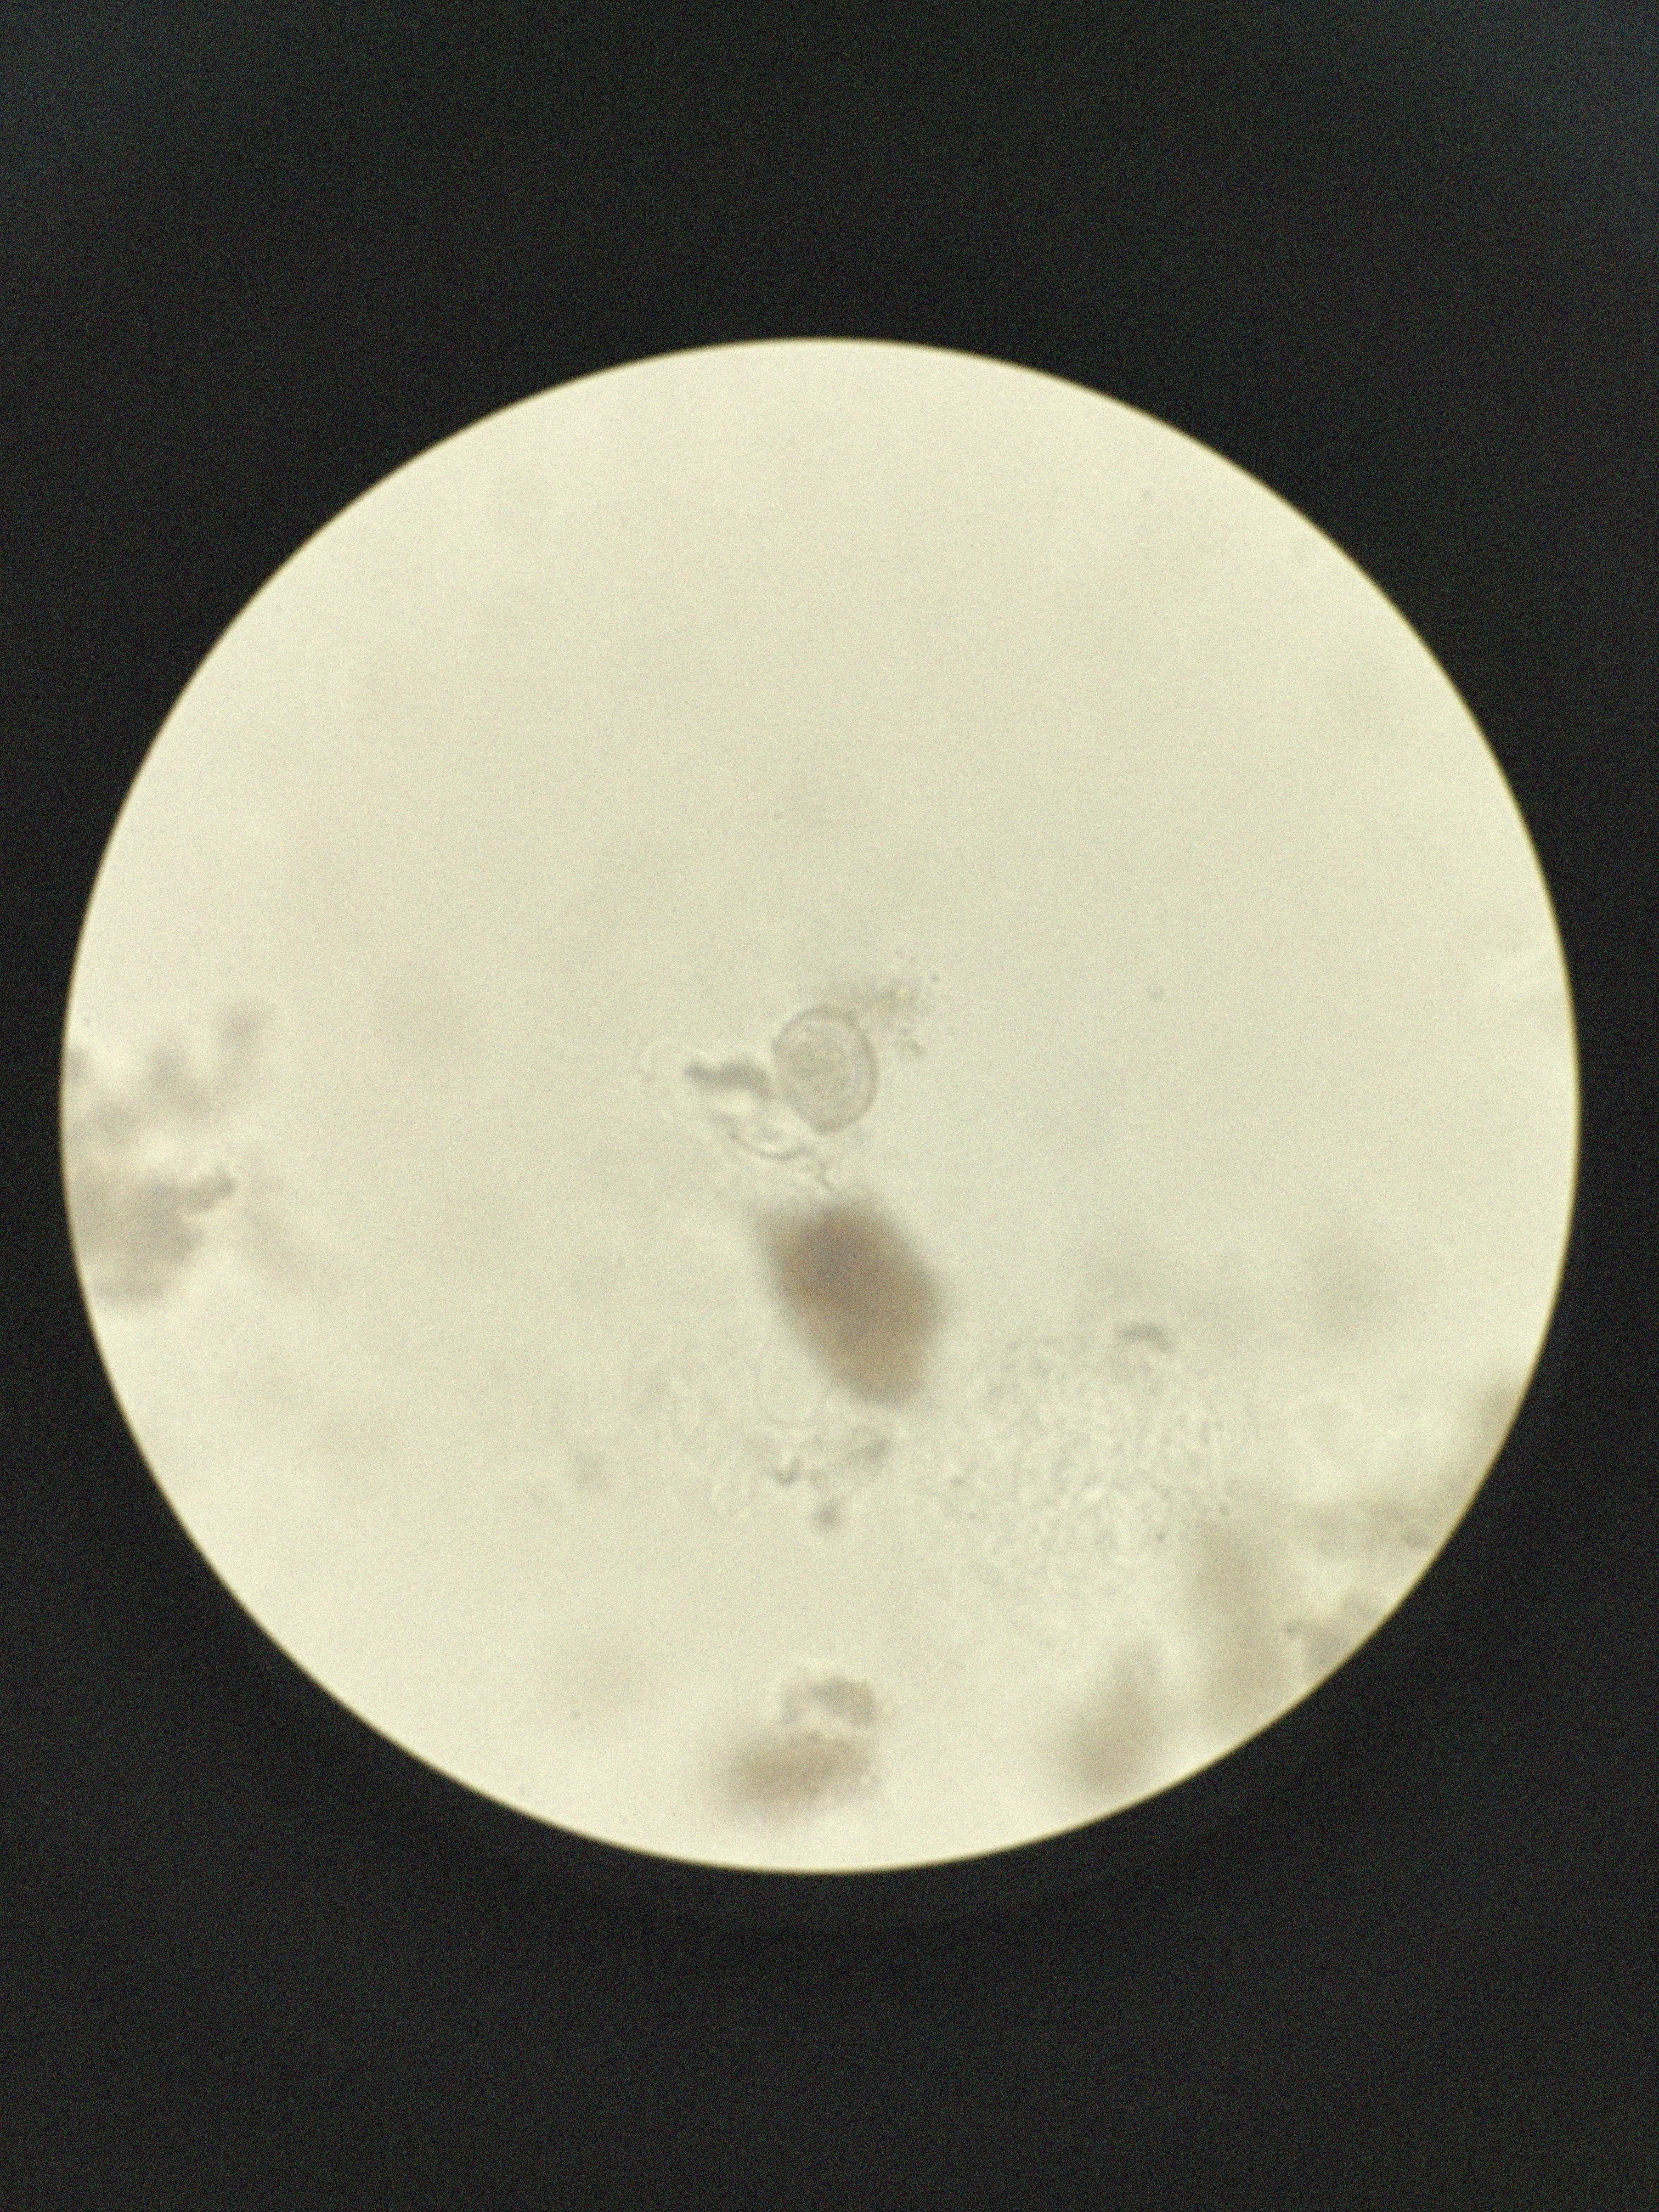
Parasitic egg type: Hymenolepis nana